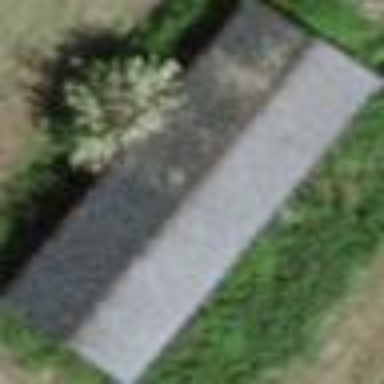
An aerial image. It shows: Gabled barn with distinct roof shape.